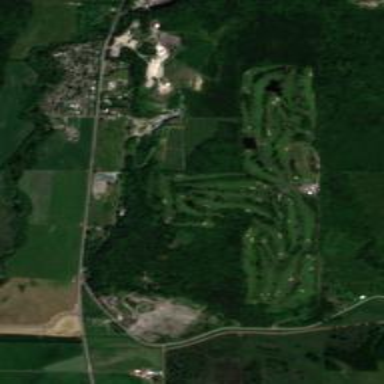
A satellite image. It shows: Golf course.